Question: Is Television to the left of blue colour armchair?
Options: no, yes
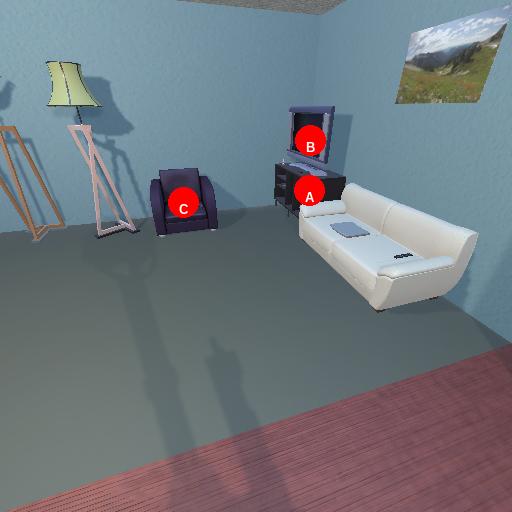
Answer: no